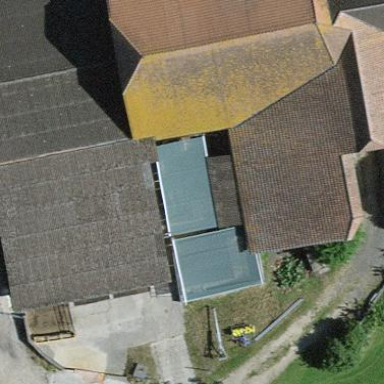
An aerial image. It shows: Farm building.